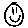
Label: smiley face